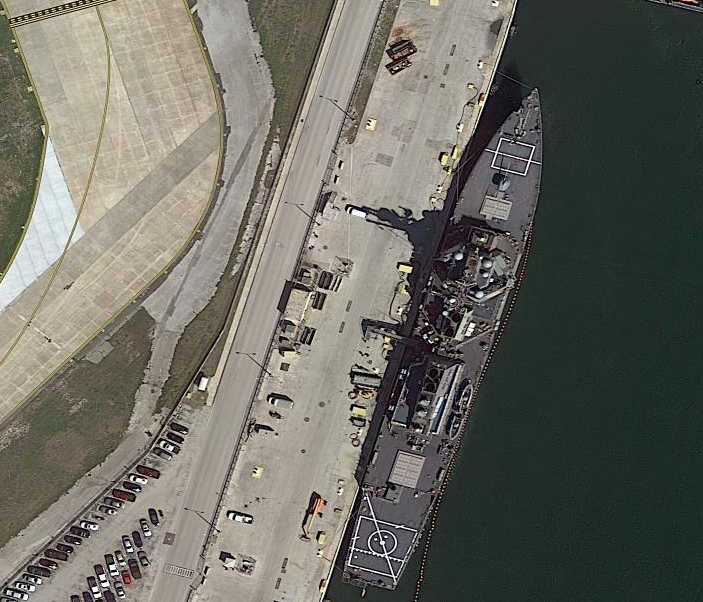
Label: Arleigh_Burke-class_destroyer